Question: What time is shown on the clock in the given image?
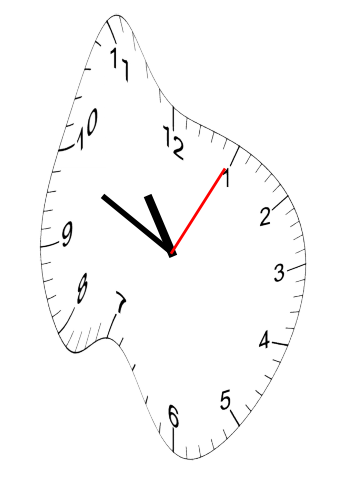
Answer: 10:49:05